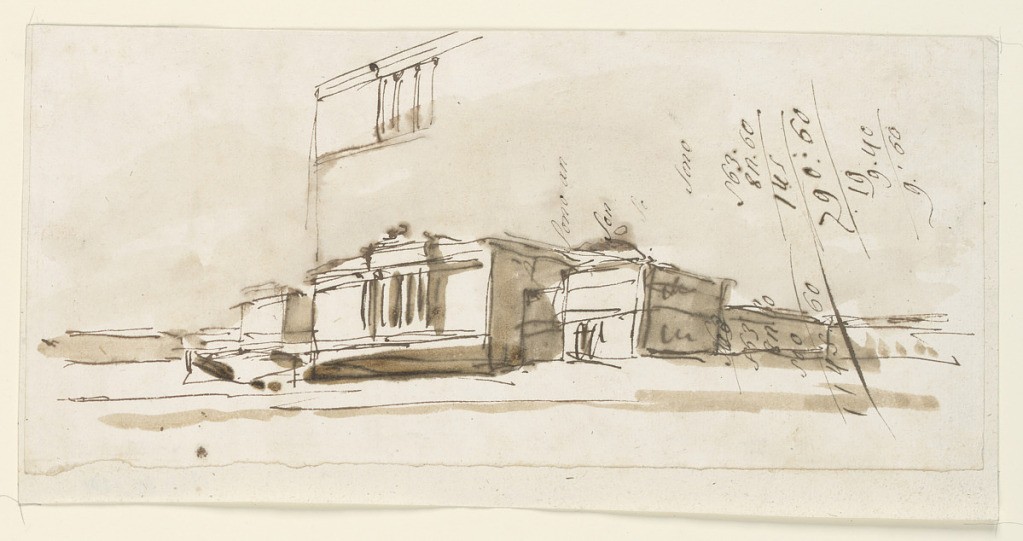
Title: Precinct of a Palace
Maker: Giuseppe Barberi, Italian, 1746–1809
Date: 1792
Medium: Pen and brown ink, brush and brown wash on off-white laid paper, lined
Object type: Drawing
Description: Architectural drawing of a building. Shown is the central part from the left corner of the front. Partly drawn over an account and writing exercises. More writing and an account is above the right part of the drawing. In the center above, the beginning of a rough sketch of the central part of the facade.